Aerial crown-view tile of a tropical tree (Barro Colorado Island, Panama), acquired 20250818:
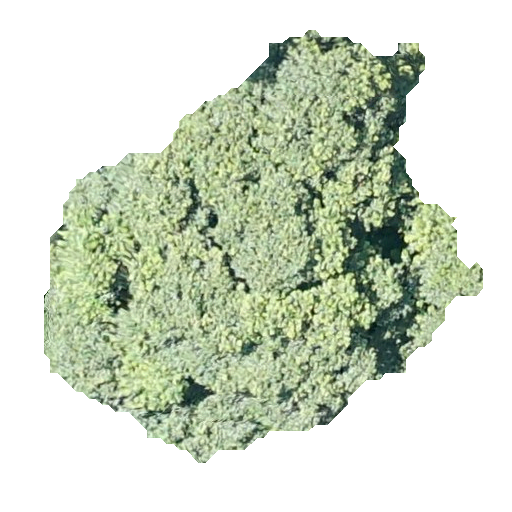
Species: Luehea seemannii
GBIF accepted scientific name: Luehea seemannii
Crown area: 171.436 m²